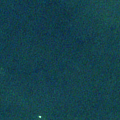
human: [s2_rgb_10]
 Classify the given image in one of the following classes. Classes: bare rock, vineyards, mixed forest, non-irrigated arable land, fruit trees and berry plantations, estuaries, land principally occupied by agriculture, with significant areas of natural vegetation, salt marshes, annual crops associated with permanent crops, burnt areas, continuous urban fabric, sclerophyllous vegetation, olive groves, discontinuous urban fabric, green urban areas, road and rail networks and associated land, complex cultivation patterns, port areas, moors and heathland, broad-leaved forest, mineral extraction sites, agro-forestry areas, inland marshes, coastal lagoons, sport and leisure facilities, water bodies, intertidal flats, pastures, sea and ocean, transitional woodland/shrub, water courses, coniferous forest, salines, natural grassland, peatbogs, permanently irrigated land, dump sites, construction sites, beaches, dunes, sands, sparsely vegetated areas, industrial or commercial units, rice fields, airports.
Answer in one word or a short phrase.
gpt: sea and ocean